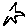
Label: star